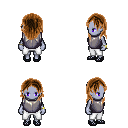
a pixel art fantasy rpg character, female body template, dark elf, purple skin, steel chest armor, white pants, brown long hairstyle, bracelets, ghillies, four views (front, back, left, right), 2x2 character sprite sheet, small pixel art, hard edges, no anti-aliasing